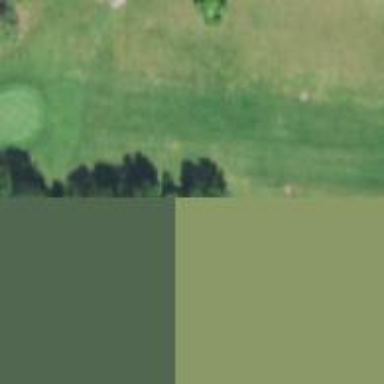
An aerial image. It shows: Golf hole.